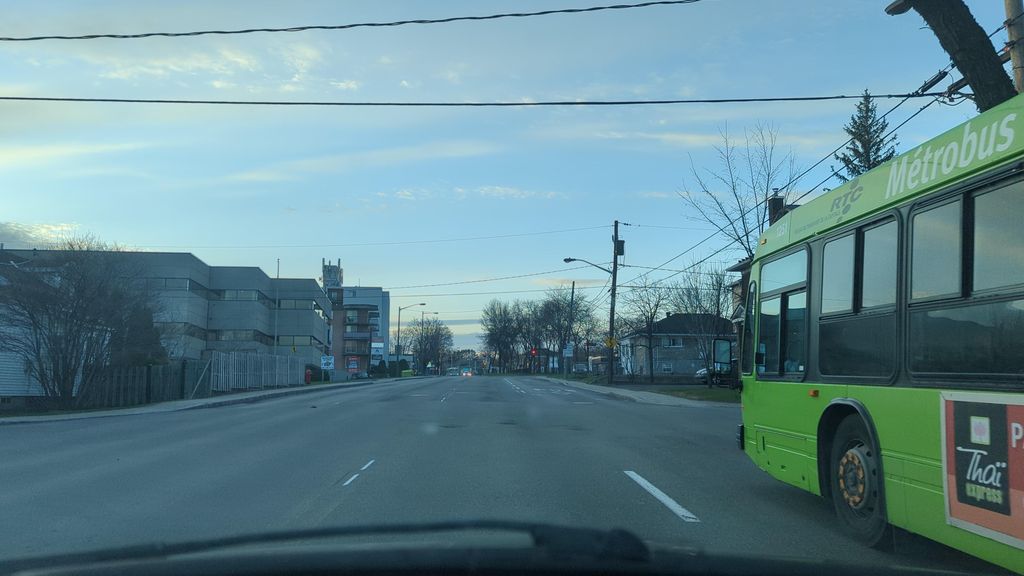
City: quebec_city